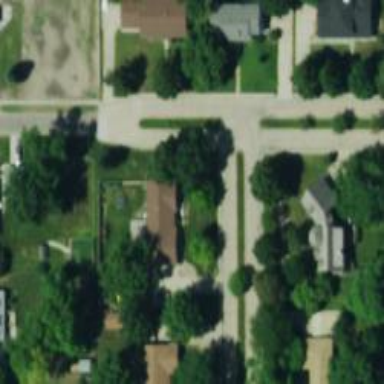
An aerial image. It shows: Residential road.